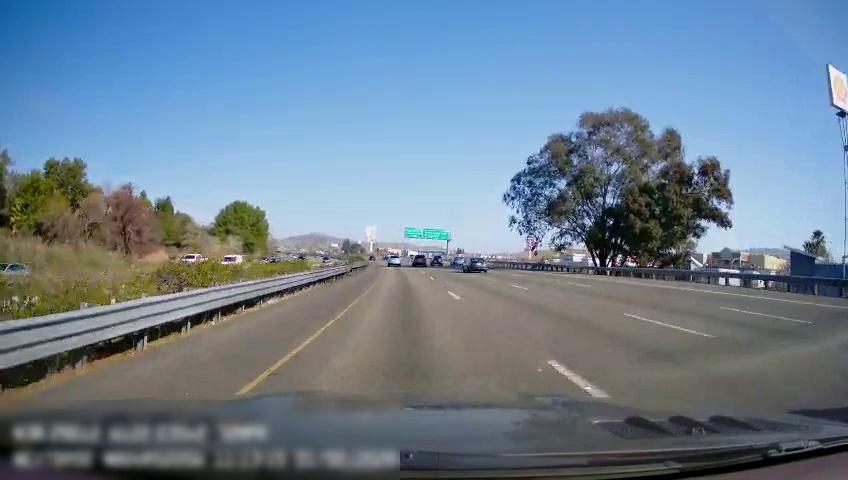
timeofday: Day
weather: Sunny
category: Drivable Space
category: Drivable Space
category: Vehicles | Car
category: Vehicles | Truck
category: Vehicles | Other LV
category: Vehicles | Car
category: Vehicles | Car
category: Vehicles | Car
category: Vehicles | SUV
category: Vehicles | SUV
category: Lanes | Alternate Lane
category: Lanes | Current Lane
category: Lanes | Current Lane
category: Lanes | Alternate Lane
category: Lanes | Alternate Lane
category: Traffic | Signs
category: Traffic | Signs